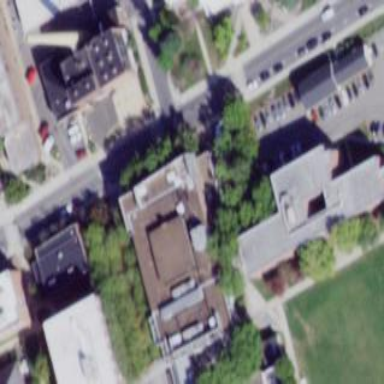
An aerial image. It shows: University building.